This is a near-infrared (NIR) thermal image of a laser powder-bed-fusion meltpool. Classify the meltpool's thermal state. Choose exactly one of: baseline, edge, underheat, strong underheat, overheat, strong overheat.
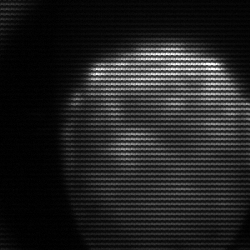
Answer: edge